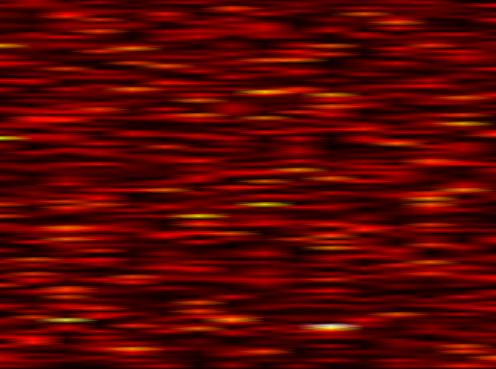
Label: WOLA